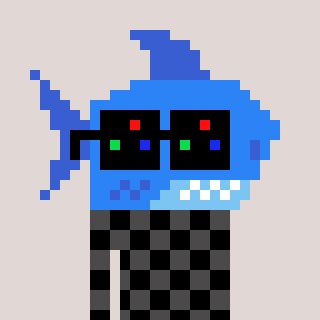
a pixel art character with square black sunglasses, a shark-shaped head and a grayscale-colored body on a warm background